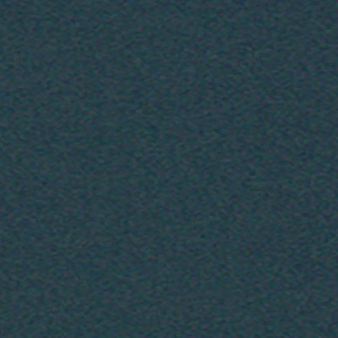
Label: other